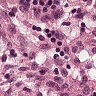
Metastatic tissue present: no